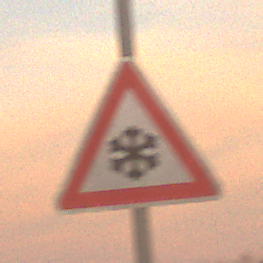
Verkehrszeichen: SchneeOderEisglaette
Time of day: SunriseSunset
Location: Outdoor (Nature)
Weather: PartlyCloudy
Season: NotSpecified
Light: Natural